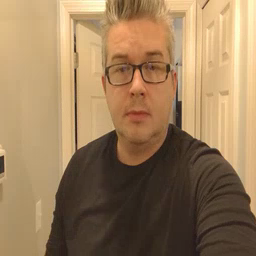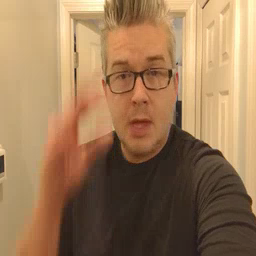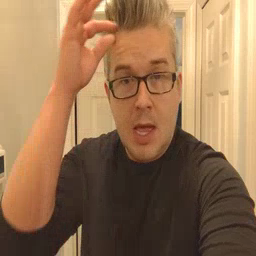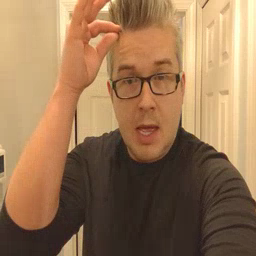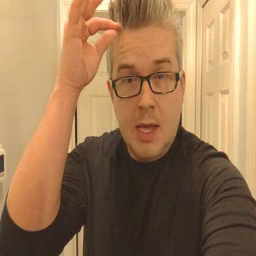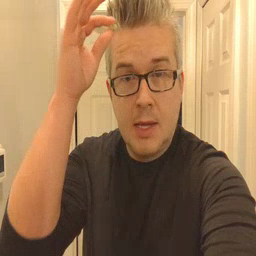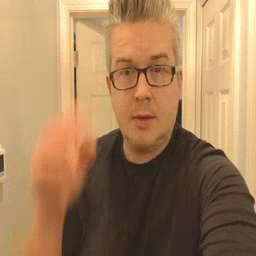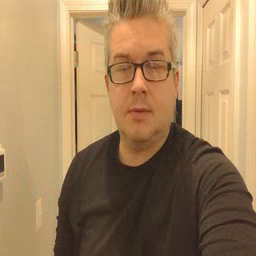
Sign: hair